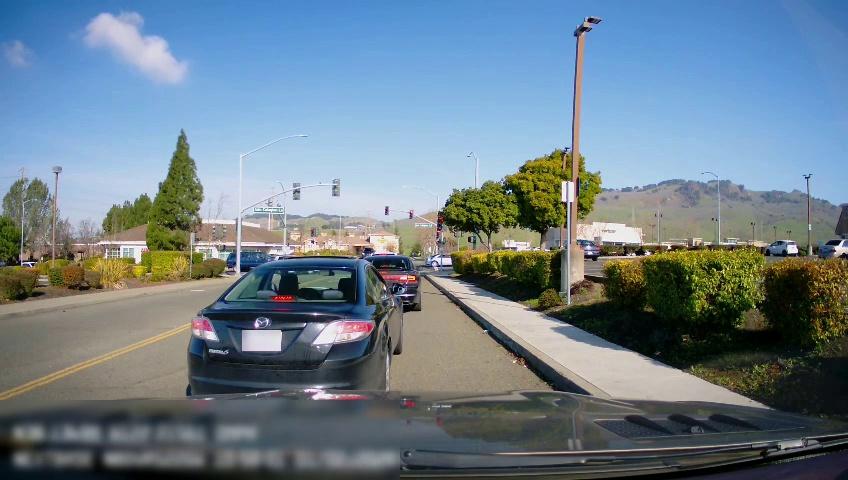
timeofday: Day
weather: Sunny
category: Drivable Space
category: Vehicles | Car
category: Vehicles | Car
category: Vehicles | Car
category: Vehicles | Car
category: Vehicles | Car
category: Vehicles | SUV
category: Vehicles | SUV
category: Vehicles | Car
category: Vehicles | Truck
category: Lanes | Current Lane
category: Lanes | Opposite Lane
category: Traffic | Signs
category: Traffic | Signs
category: Traffic | Lights
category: Traffic | Lights